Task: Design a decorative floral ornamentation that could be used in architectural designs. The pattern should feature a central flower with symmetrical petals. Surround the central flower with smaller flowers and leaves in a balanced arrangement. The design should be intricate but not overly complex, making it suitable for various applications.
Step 66:
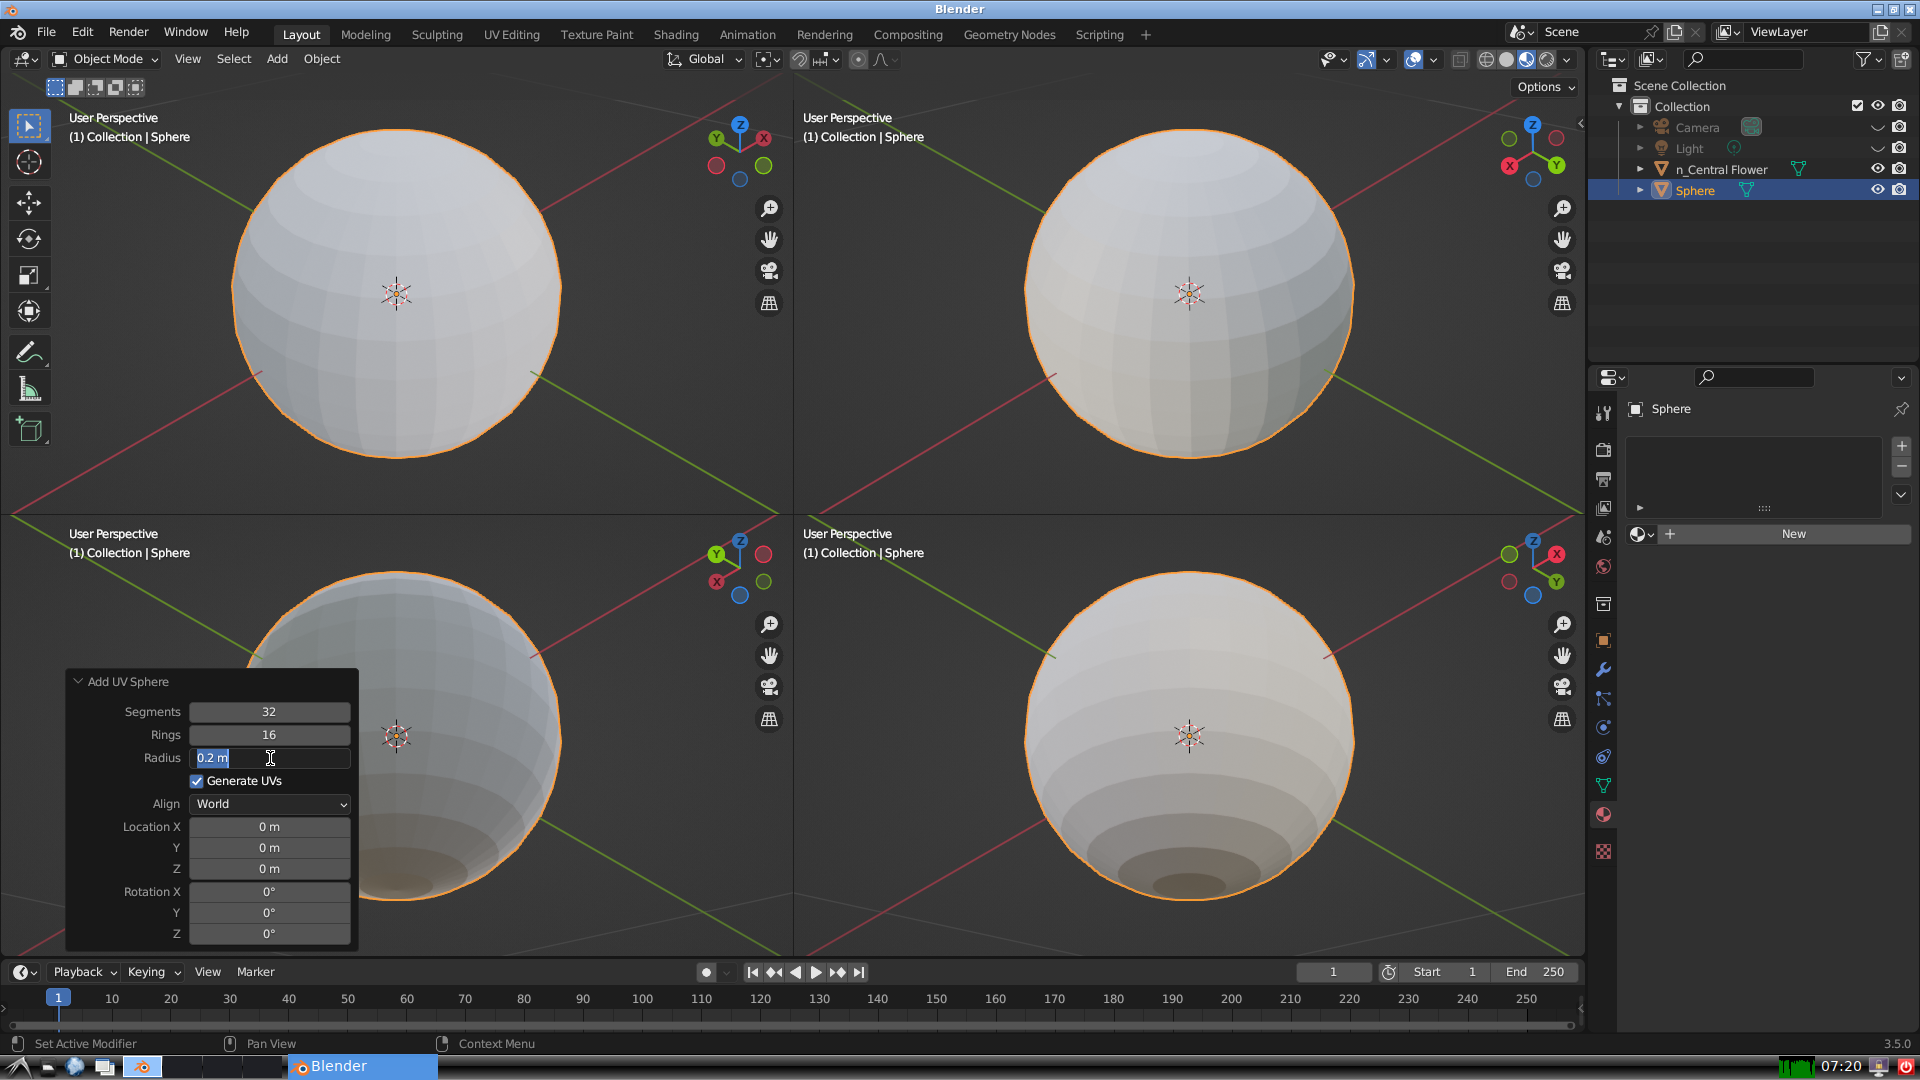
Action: input_text: 0.1